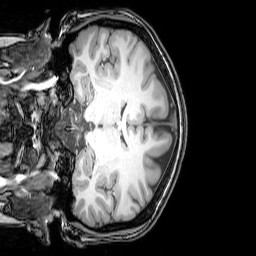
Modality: T1w
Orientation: coronal
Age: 23
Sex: female
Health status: healthy
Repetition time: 0.081 s
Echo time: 0.037 s